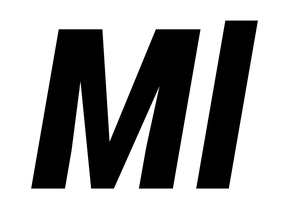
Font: Roboto-Italic_Condensed_ExtraBold_Italic